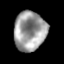
Tissue: lung
Cell type: Epithelial cells
Senescence score: 0.1805
Nuclear area (px): 1232
Mean DAPI intensity: 156.091